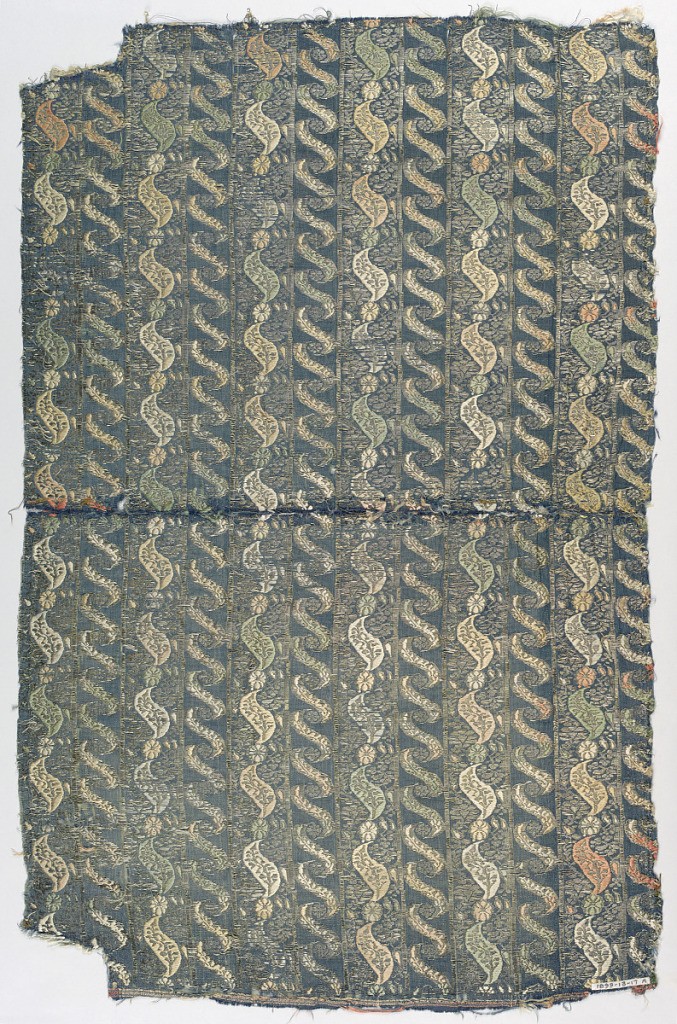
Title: Fragment
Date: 17th century
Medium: silk, metallic thread Technique: woven
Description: Stripes comprised of flower and leaf-like shapes on a dark blue background.